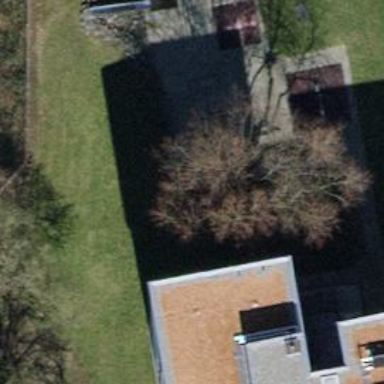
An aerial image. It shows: Brown bench in the vicinity.